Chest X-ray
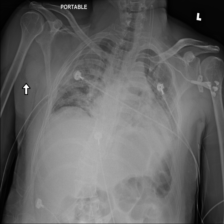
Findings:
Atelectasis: negative
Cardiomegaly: negative
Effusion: negative
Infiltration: positive
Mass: negative
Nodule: negative
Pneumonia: negative
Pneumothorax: negative
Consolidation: negative
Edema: negative
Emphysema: negative
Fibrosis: negative
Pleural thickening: negative
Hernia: negative